Field crop: maize
Growth stage: 2
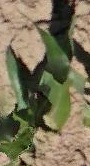
Species: maize